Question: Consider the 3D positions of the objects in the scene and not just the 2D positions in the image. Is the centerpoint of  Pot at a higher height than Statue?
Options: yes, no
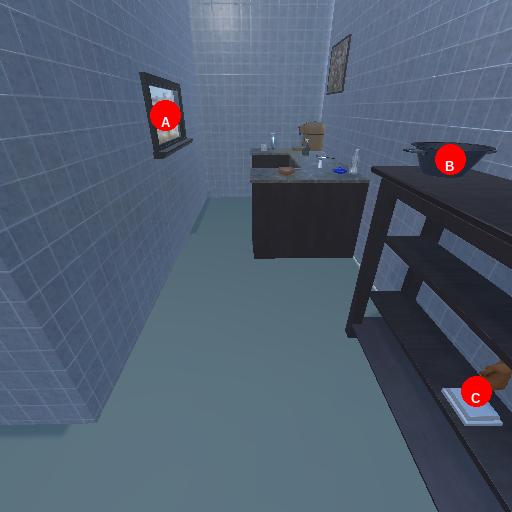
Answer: yes